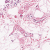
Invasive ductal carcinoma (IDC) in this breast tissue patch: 0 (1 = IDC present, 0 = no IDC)